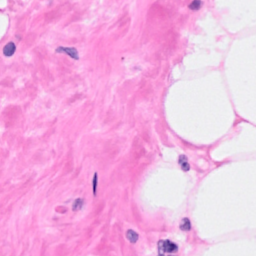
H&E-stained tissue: Breast